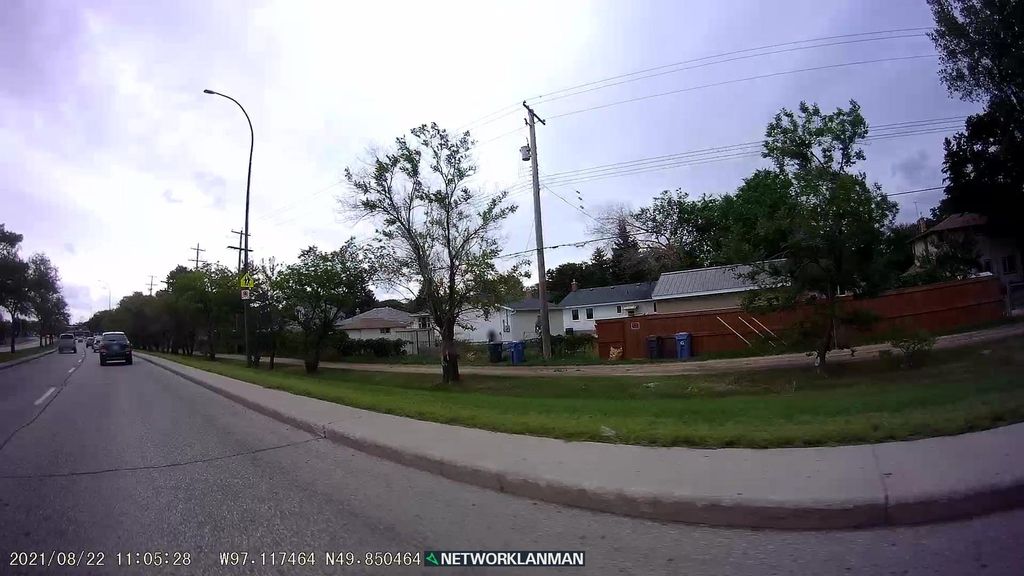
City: winnipeg